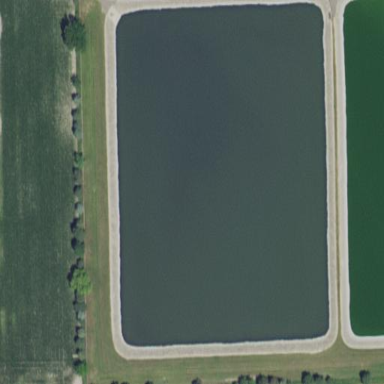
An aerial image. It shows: Body of wastewater.